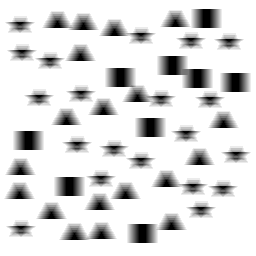
Squares: 9
Triangles: 19
Stars: 20
Total shapes: 48